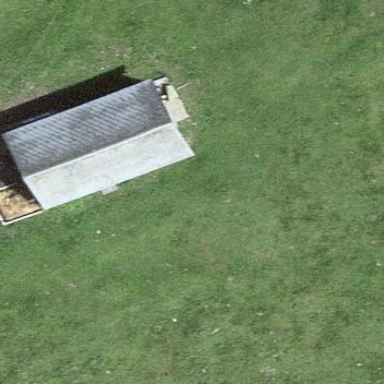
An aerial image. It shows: Gabled roof on farm auxiliary building.